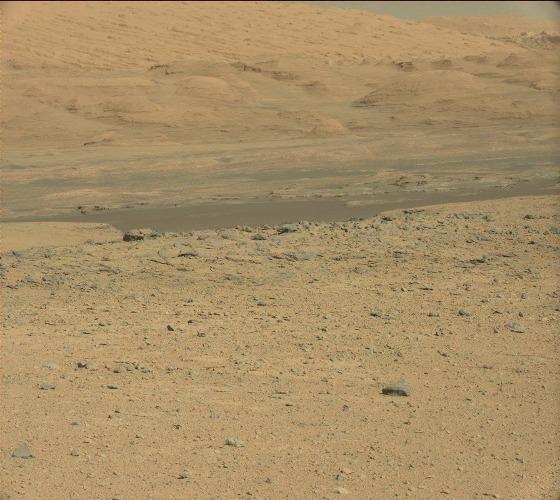
Terrain classes present: Gravel / Sand / Soil, Rock, Sky / Distant Mountains